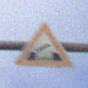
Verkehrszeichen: BeweglicheBruecke
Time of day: MorningAfternoon
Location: Outdoor (Suburban)
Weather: PartlyCloudy
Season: NotSpecified
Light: Natural